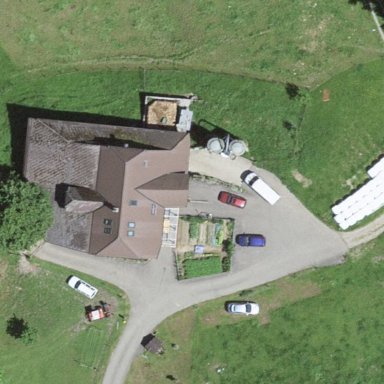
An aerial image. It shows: Farm building.